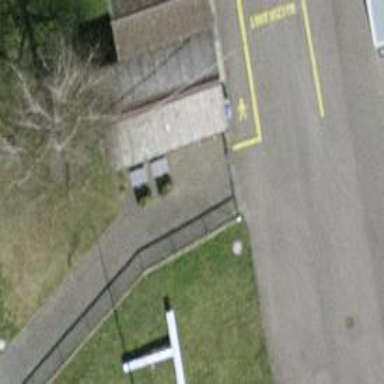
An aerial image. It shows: Gate.